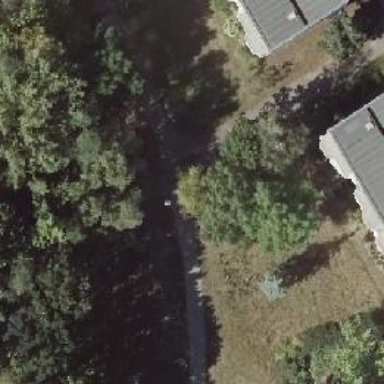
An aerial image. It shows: Compacted footway.